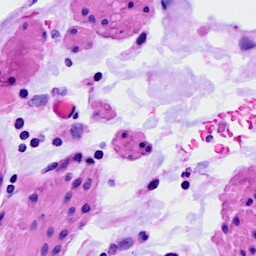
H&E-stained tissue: Ovarian